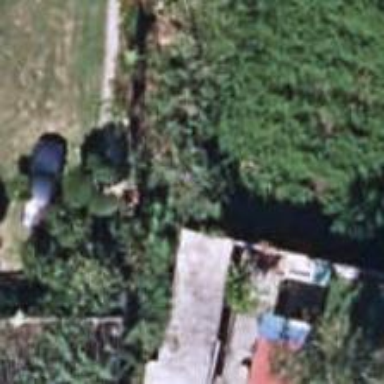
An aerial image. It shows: Fence.